Field crop: maize
Growth stage: 2
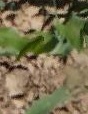
Species: maize